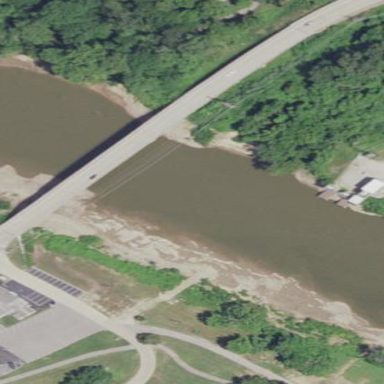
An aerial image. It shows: Man-made bridge.